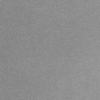
Label: dusty